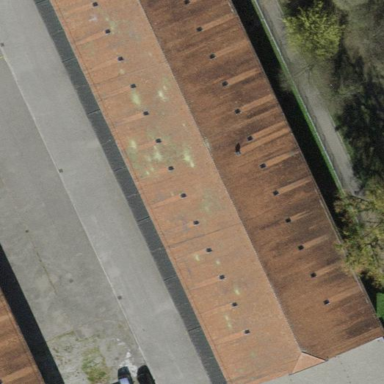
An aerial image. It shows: Building with tile roof.